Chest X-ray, AP view. Patient: 58 years old, sex F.
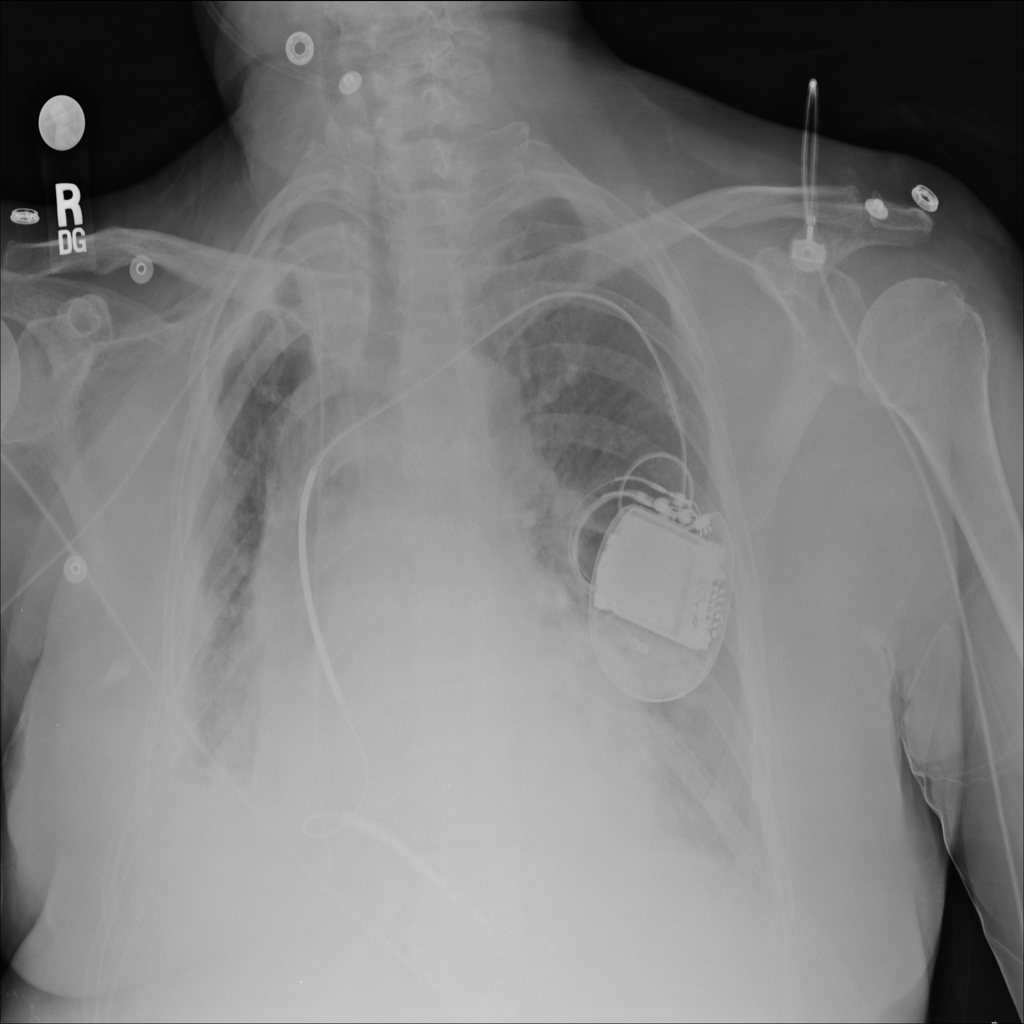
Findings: No Finding